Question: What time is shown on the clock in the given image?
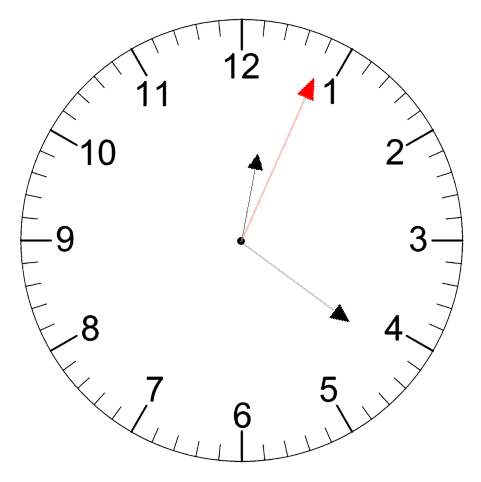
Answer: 12:21:04